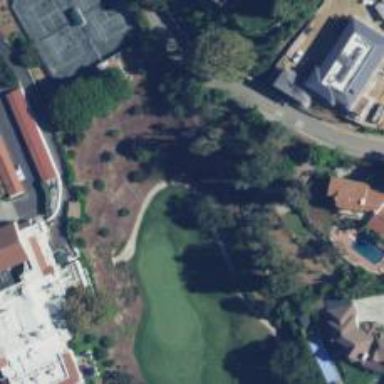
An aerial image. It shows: Path for golf carts.